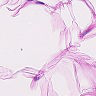
Metastatic tissue present: no